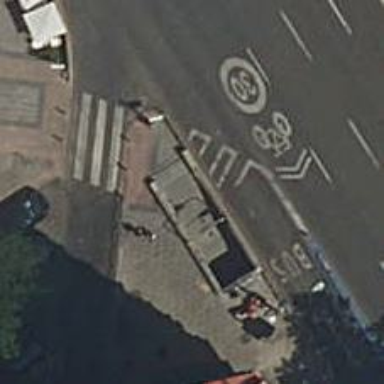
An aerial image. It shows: Subway entrance.